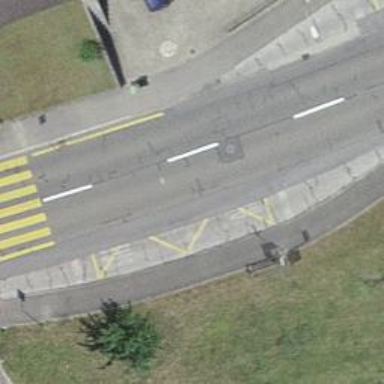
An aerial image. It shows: Bus stop with stop position for public transport.